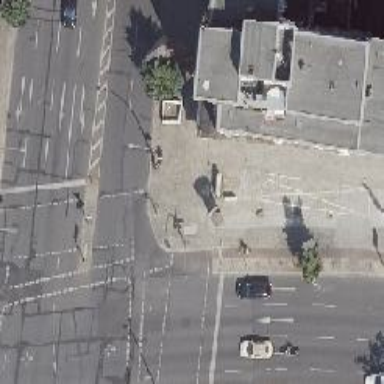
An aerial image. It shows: Column used for advertising.